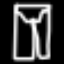
Label: pants